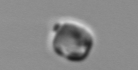
Label: Thalassiosira